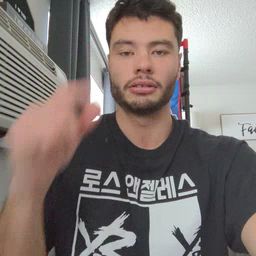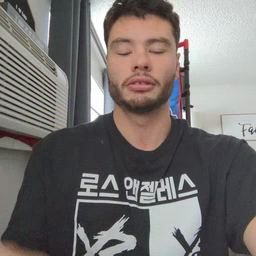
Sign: bye